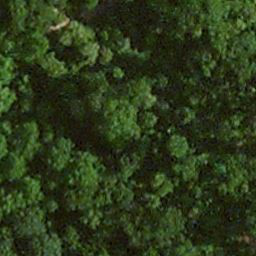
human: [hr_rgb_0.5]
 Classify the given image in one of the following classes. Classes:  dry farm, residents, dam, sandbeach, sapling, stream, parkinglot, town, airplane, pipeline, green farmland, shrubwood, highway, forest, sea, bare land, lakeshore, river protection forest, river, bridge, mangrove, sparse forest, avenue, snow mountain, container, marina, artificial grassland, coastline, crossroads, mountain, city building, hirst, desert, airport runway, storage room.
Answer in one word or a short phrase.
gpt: forest